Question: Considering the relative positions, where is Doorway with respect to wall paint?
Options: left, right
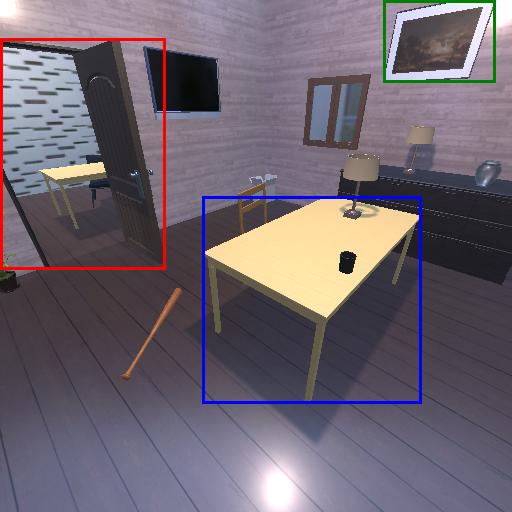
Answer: left